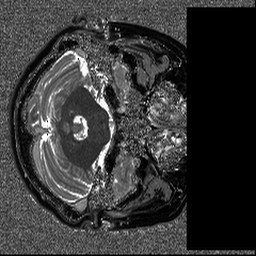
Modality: T1map
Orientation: axial
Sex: female